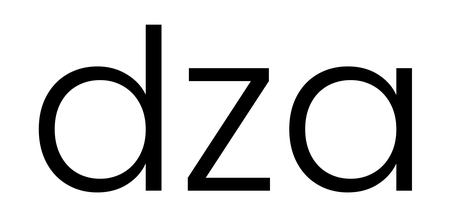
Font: Poppins-Light